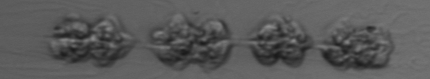
Label: Leptocylindrus_mediterraneus